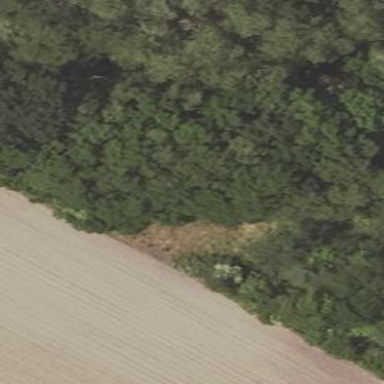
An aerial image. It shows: Patch of scrub vegetation.